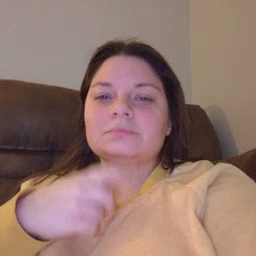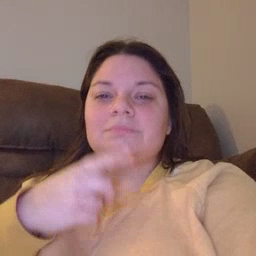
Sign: haveto